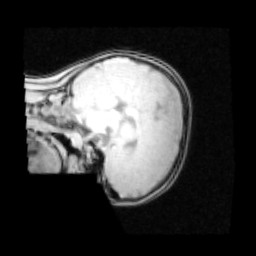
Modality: PDw
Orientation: sagittal
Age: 8
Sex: female
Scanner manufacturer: siemens
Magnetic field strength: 3 T
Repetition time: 0.25 s
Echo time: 0.00103 s